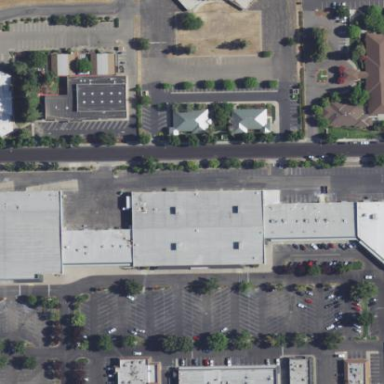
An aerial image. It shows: Retail area.